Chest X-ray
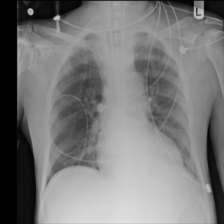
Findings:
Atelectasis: positive
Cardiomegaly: negative
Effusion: negative
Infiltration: positive
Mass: negative
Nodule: negative
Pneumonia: negative
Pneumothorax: negative
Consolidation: negative
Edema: negative
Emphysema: negative
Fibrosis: negative
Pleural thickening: negative
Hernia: negative